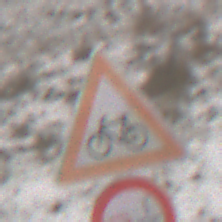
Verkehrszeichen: RadverkehrRechts
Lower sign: VerbotUeberholenEinspurigeFahrzeuge
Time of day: Midday
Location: Outdoor (Nature)
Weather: Overcast
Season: Winter
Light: Natural